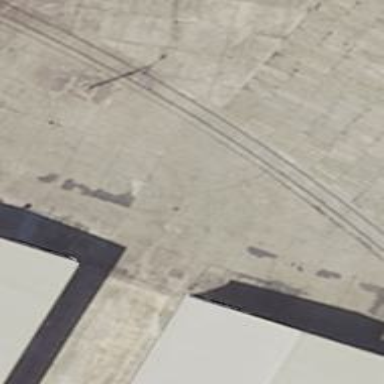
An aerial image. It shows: Abandoned railway yard.